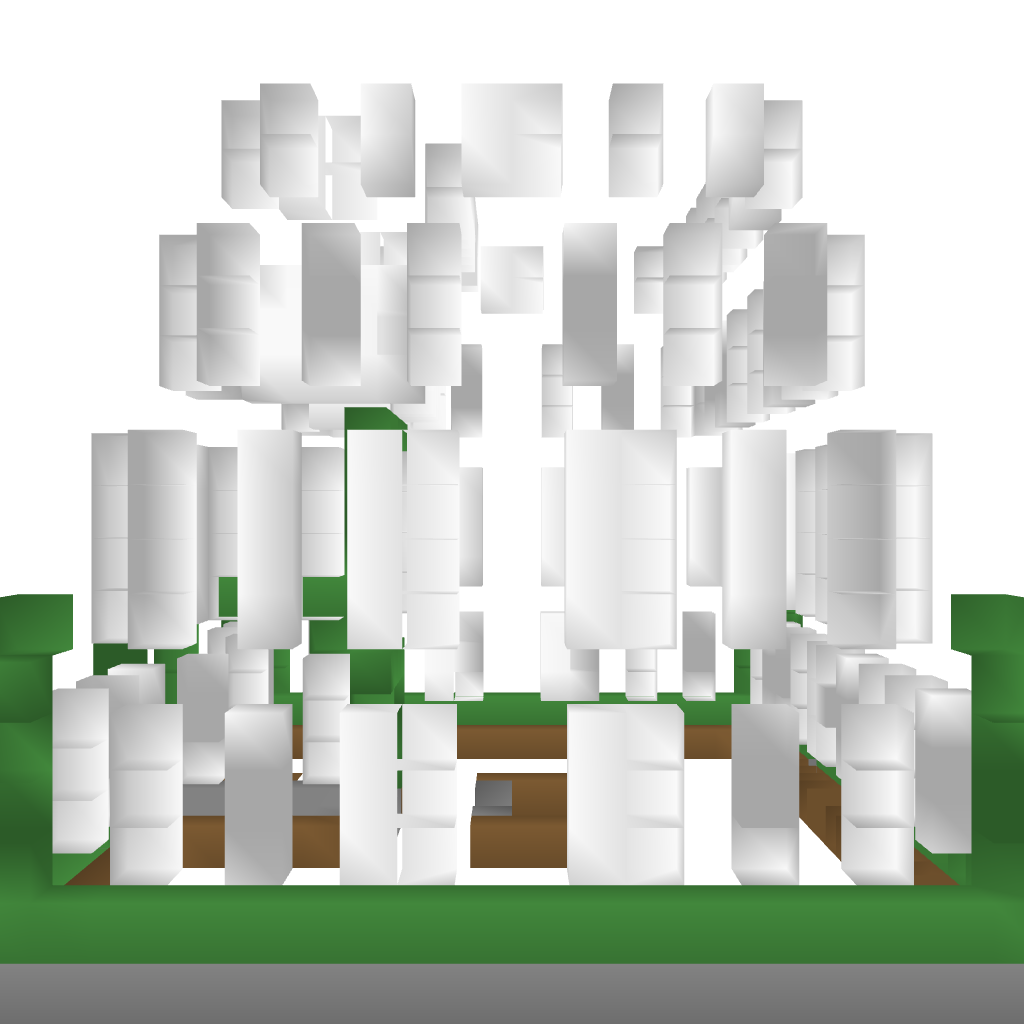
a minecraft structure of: Modern Government Building bad low quality